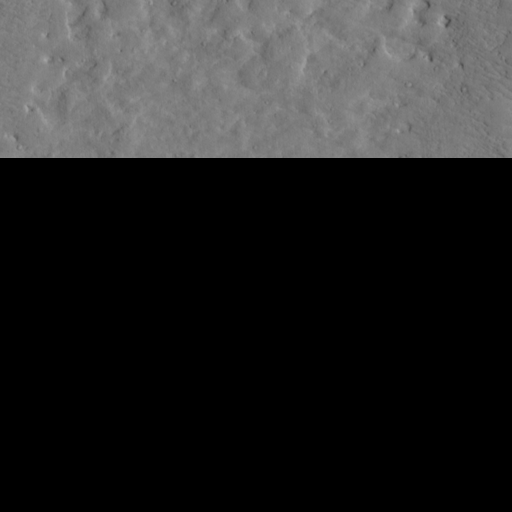
Classes present: Background